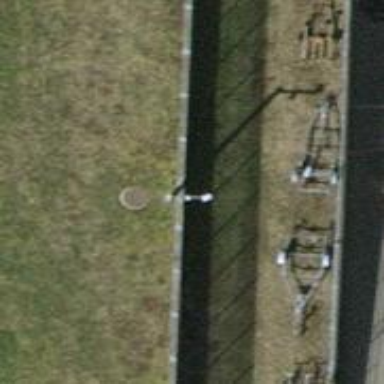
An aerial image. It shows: Building with surveillance equipment installed.